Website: crate-barrel
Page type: customer-info-address
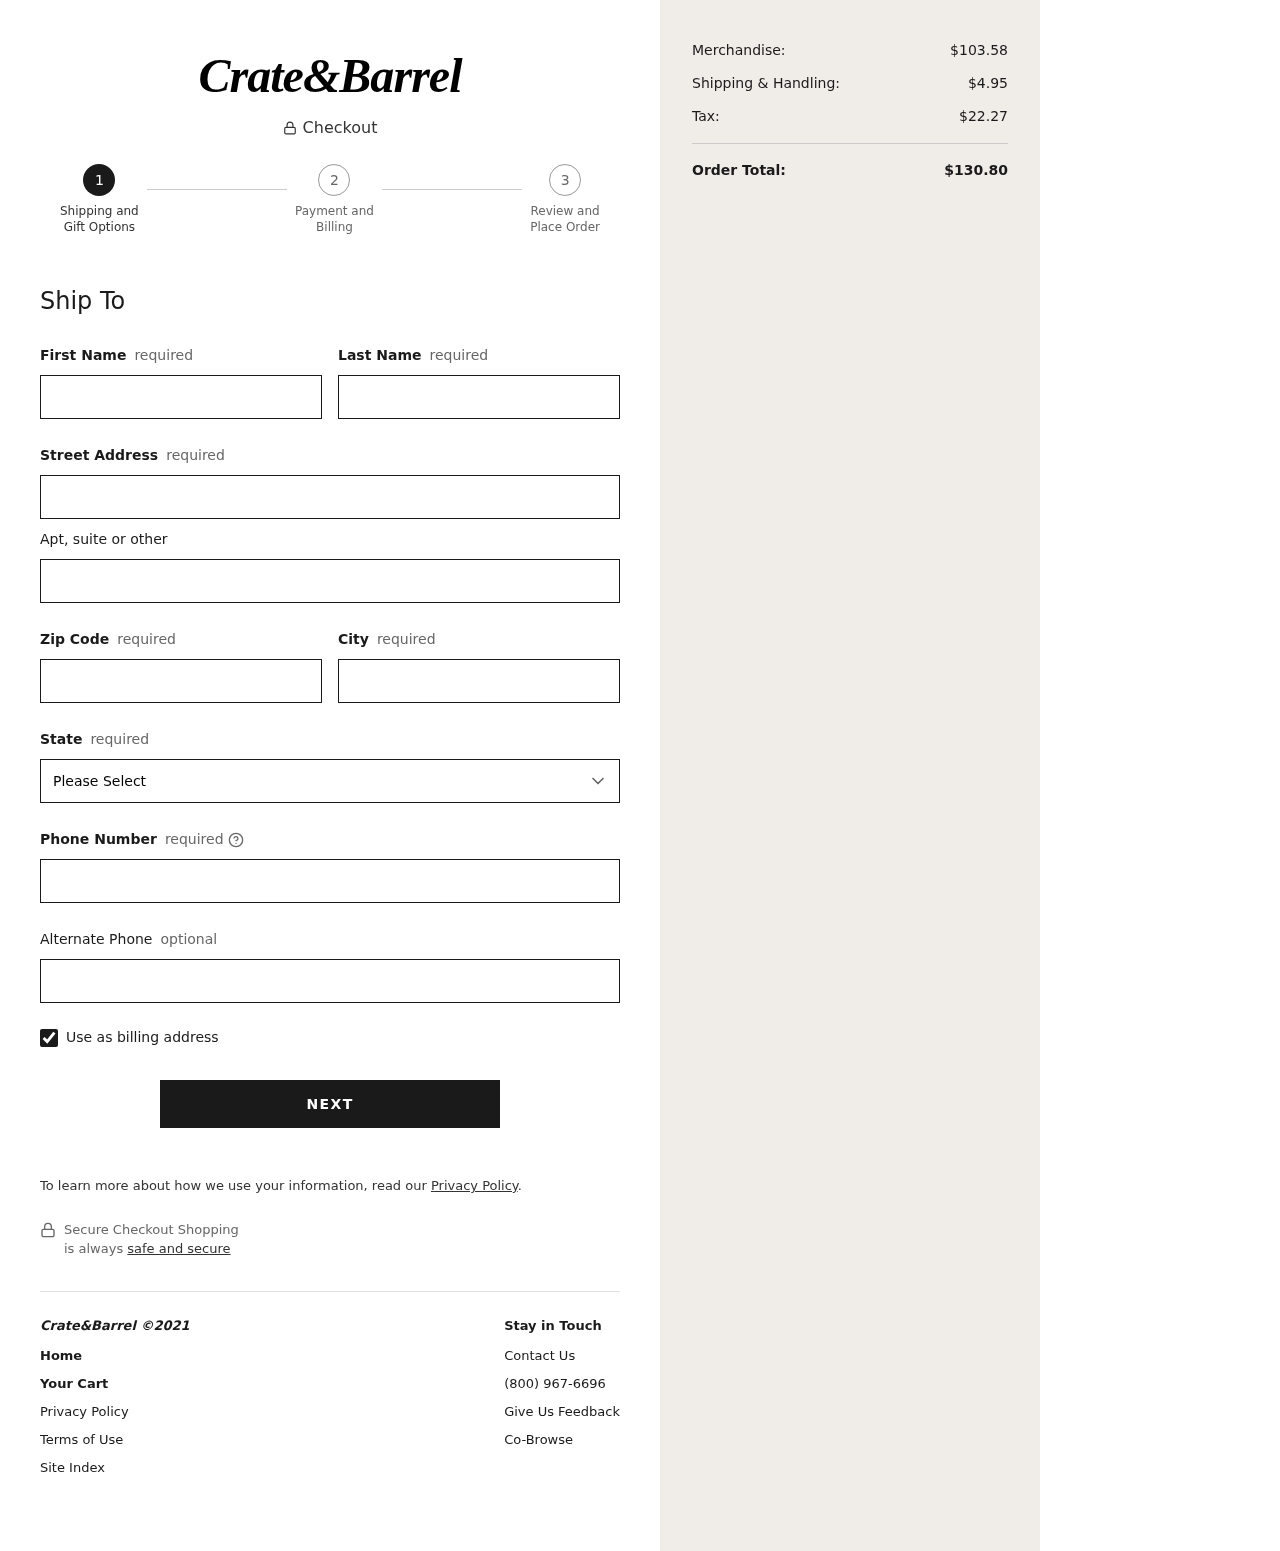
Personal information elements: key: PII_STATE
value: New Mexico
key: PII_FIRSTNAME
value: Glenda
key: PII_LASTNAME
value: Welch
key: PII_STREET
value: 0294 Morgan Fort Apt. 039
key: PII_POSTCODE
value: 11943
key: PII_CITY
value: Mosleyville
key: PII_PHONE
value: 3329246623
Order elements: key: ORDER_SUBTOTAL
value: $103.58
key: ORDER_SHIPPING_COST
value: $4.95
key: ORDER_TAX
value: $22.27
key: ORDER_TOTAL
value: $130.80